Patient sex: M
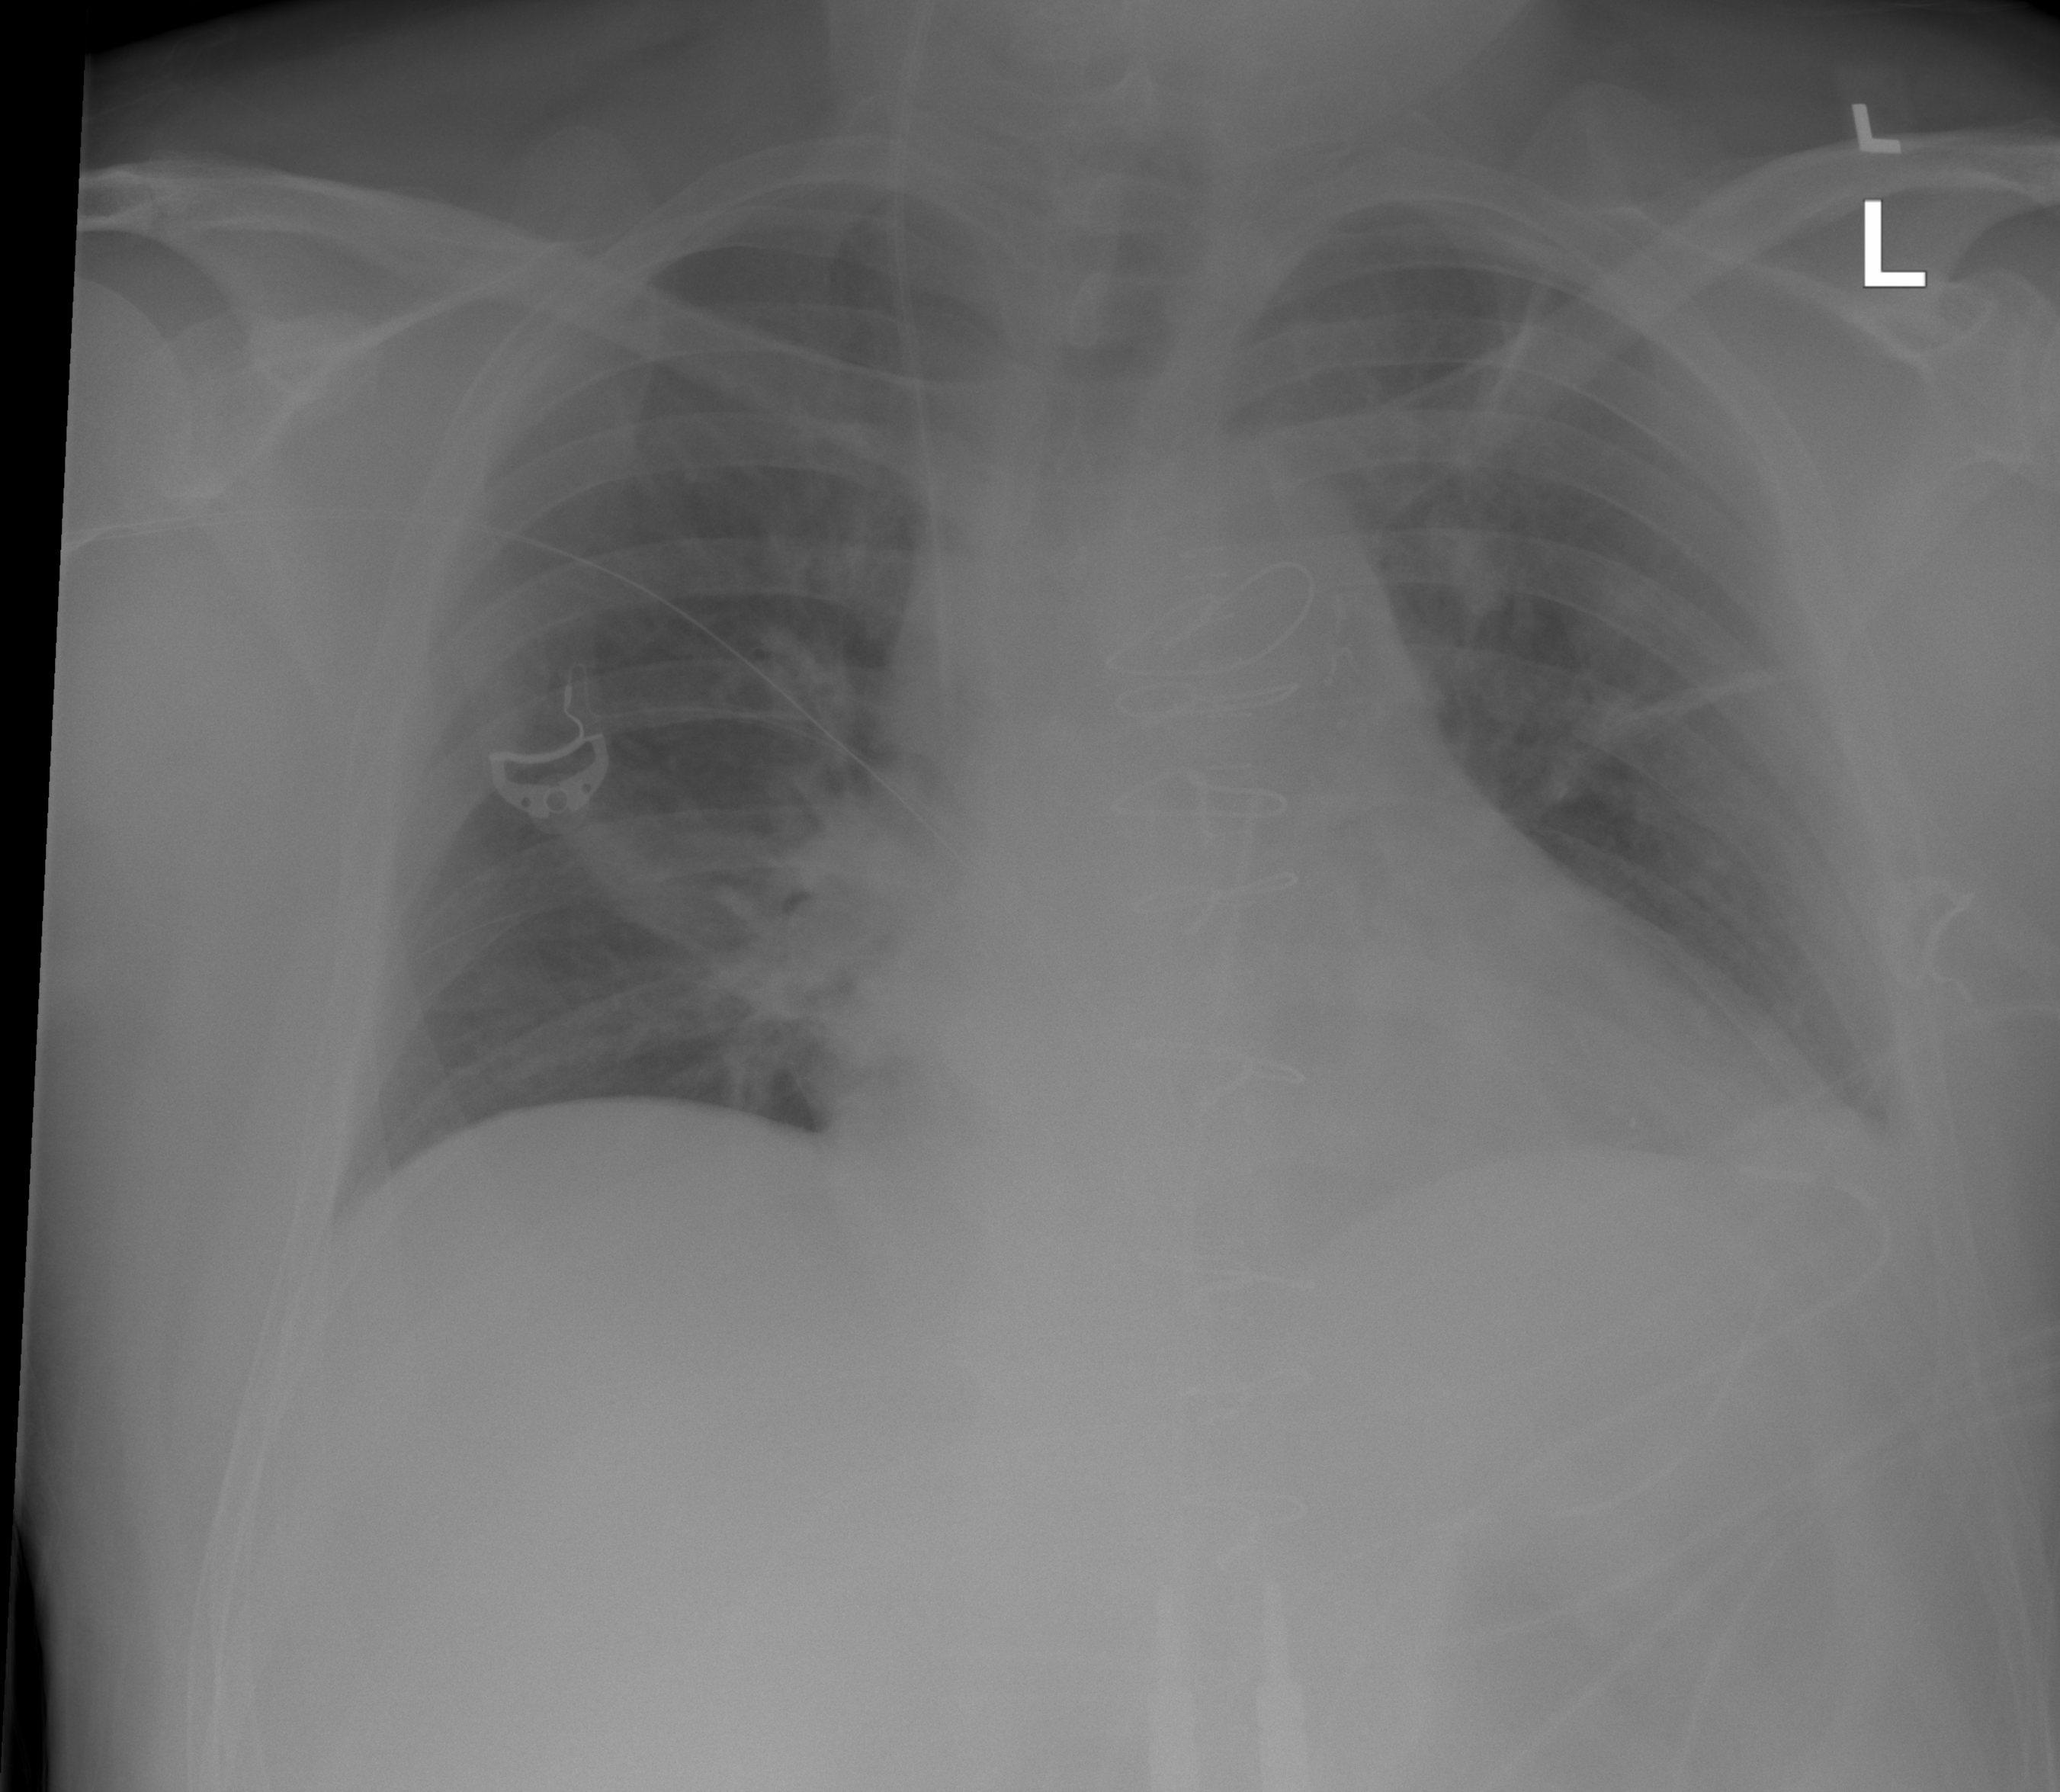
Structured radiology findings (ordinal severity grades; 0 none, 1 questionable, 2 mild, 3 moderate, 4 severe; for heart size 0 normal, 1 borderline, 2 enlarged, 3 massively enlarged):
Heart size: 2
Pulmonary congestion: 1
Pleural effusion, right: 0
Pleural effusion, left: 2
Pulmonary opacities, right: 0
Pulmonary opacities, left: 0
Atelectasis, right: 0
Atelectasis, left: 2